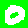
Digit: 0